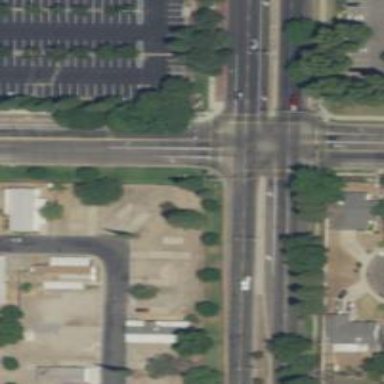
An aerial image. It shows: Crossing with marked lines on the road.